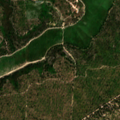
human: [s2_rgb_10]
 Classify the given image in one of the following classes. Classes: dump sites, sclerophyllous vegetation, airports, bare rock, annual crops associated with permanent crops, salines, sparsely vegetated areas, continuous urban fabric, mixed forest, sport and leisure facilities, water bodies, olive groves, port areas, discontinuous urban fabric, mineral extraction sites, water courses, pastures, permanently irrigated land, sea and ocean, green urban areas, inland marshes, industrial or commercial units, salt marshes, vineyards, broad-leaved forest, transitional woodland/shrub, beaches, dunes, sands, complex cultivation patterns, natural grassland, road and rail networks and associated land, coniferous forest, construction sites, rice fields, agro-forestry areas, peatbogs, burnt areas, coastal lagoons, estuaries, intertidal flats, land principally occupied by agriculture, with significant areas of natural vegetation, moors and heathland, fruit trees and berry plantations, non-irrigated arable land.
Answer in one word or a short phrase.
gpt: continuous urban fabric